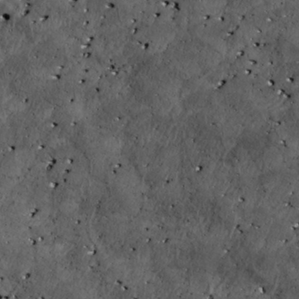
Label: non_frost